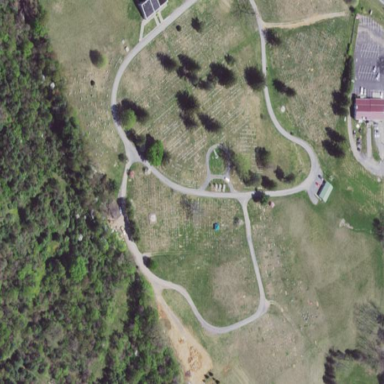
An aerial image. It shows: Cemetery.